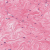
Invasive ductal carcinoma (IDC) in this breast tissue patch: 0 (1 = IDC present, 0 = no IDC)